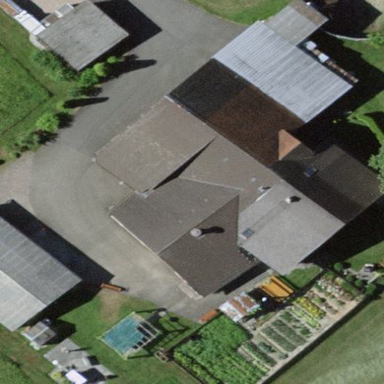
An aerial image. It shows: Farmyard area.